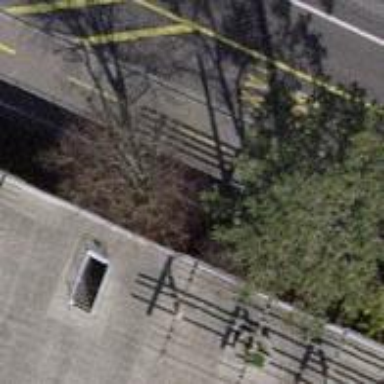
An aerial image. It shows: Avenue of trees.